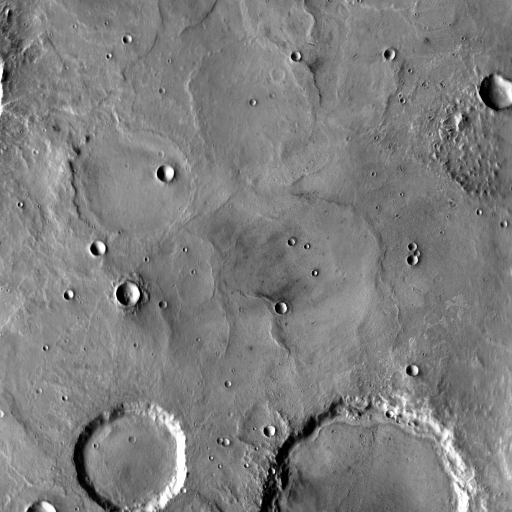
Crater classes present: Background, Other, Buried, Secondary